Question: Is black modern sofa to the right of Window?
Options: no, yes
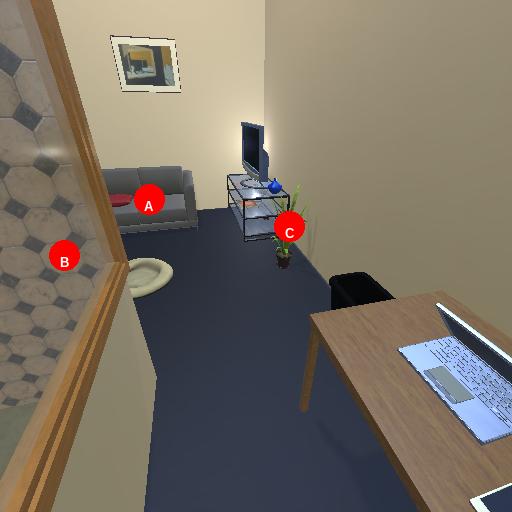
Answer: no